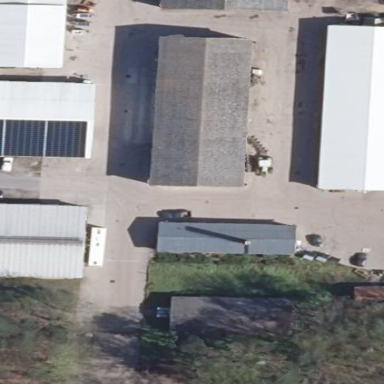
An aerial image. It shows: Gabled farm auxiliary building with grey roof oriented along certain direction.